Question: I have this 'D3' <URL> that produces following diagram:

The only thing that bothers me about this diagram is that if there is only one link between two nodes, it is drawn as a curve. I think it would be much better if such links were just straight lines (arrow would be fine). Let's say between Microsoft and Amazon should be just a straight line (with arrow). The same between Oracle and Google, Sony and LG, etc.
How to achieve this?
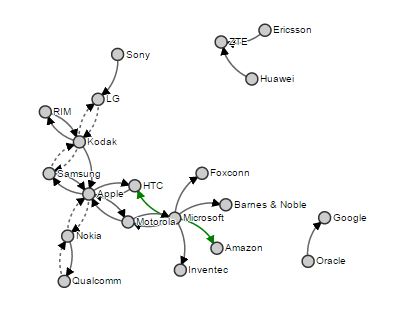
Answer: It's very easy. In your 'linkArc(d)' method, just set the 'dr' parameter to 0 if there is only 1 child, or the default one, if there are more. This way there won't be any curve between the nodes.
The first step though, will be to determine how many neighbours there are. A simple way would be like the following just after you define the nodes from the links, though it is not optimal.
'''
links.forEach(function(d) {
if (nodes[d.source.name].children==undefined) {
nodes[d.source.name].children=0;
}
nodes[d.source.name].children++
});
'''
Once you do that, you can adjust the curve of the line as follows:
'''
function linkArc(d) {
var dx = d.target.x - d.source.x,
dy = d.target.y - d.source.y,
dr = (nodes[d.target.name].children>1 & nodes[d.source.name].children>1)?Math.sqrt(dx * dx + dy * dy):0;
return "M" + d.source.x + "," + d.source.y + "A" + dr + "," + dr + " 0 0,1 " + d.target.x + "," + d.target.y;
}
'''
The result will be like this:

I am sure that there are much better ways to tackle this, but it is a start.
Hope this helps.